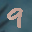
Label: 9